Question: I am trying to use Addthis widget for my website.Right now I am using the following code to share image to different website.
'''
<script>var addthis_config = {
services_overlay:'facebook,twitter,email,more'
}</script>
'''
'''
<div class='giveTopMargin'>
<a href='link' class='lightbox' title='title'>
<img class='addthis_shareable' src='img_url' addthis:url='img_url' addthis:title='message' />
</a>
</div>
'''
What I want is that when the user clicks the share button for facebook.I need the image preview of the 'img_url' I've mentioned and when this link is successfully shared on facebook I need whoever clicks on this post on facebook, he should be redirected to the main page of my website instead redirecting him to the 'img_url'.
Right now the problem with this code is that it shows me the following share box.

As you can see it is showing me the 'img_url' in the title and description instead of the things I've mentioned above that is the 'title message'.If I change the 'img_url' to the main page of my site then this will not show me the preview of the image I've shared.
I hope I am clear enough. Please let me know for any clearification.
Code Source : <URL>
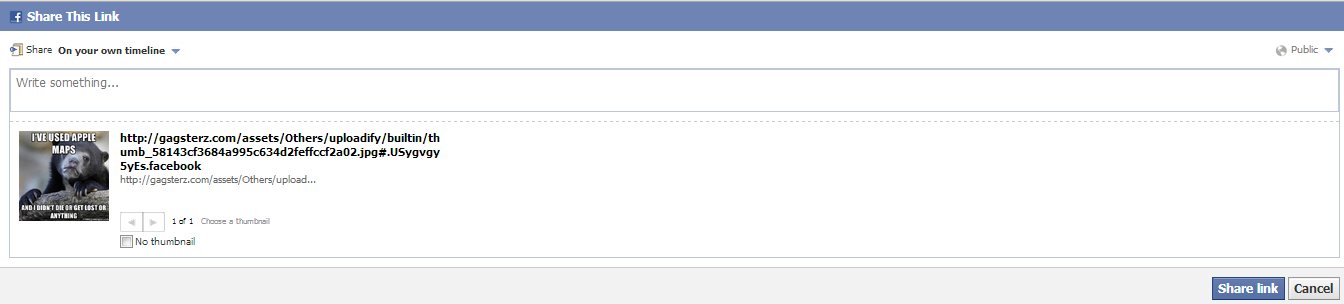
Answer: I was not able to solve the problem so I sent an email to the 'Addthis support' and they said that facebook tries to catch the image preview from the url we mention.So I was not able to accomplish this using the 'Addthis Plugin'.
So I end Up doing it myself by using the <URL> dialog to share with the settings I wanted.